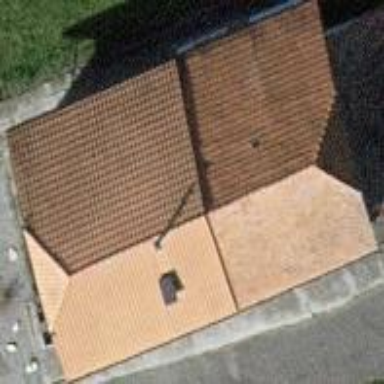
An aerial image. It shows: Building with half-hipped roof shape.